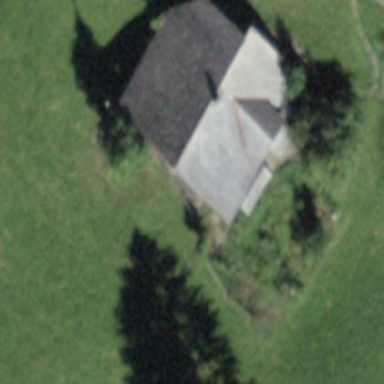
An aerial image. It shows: Farm building.